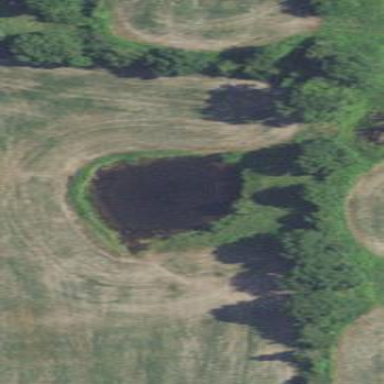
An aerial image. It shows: Serene pond surrounded by nature.